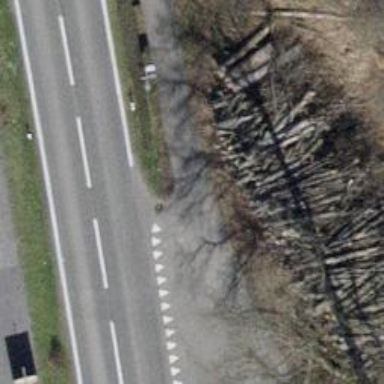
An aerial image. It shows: Asphalt cycleway.